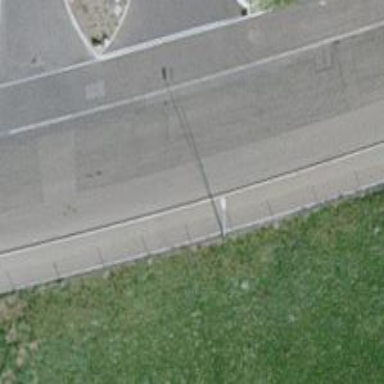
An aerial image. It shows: Residential road with asphalt surface. There are sidewalks on both sides of the road.